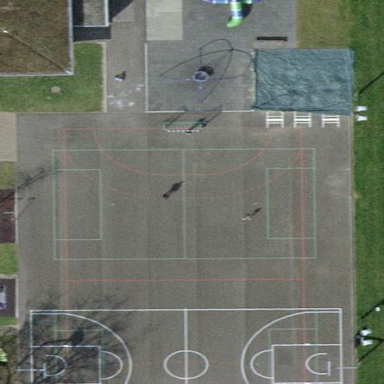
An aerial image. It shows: Multi-sport pitch on leisure land.